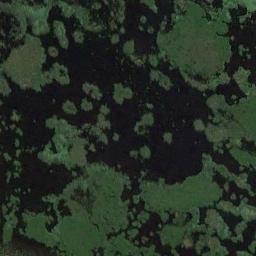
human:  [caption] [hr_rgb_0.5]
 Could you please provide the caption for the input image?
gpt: This wetland has less than ten percent vegetation coverage .

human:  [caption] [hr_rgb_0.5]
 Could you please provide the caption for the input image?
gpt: Many waters of different sizes are surrounded by wetlands .

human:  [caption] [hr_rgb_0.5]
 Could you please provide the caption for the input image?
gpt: The wetland consists of green plants and water .

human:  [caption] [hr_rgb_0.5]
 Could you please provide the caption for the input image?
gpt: The blue lake in a wetland is covered by large swaths of dense vegetation .

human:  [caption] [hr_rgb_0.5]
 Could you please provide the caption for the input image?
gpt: There are many green areas and water areas on the wetland .